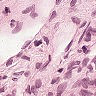
Metastatic tissue present: no